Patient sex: F
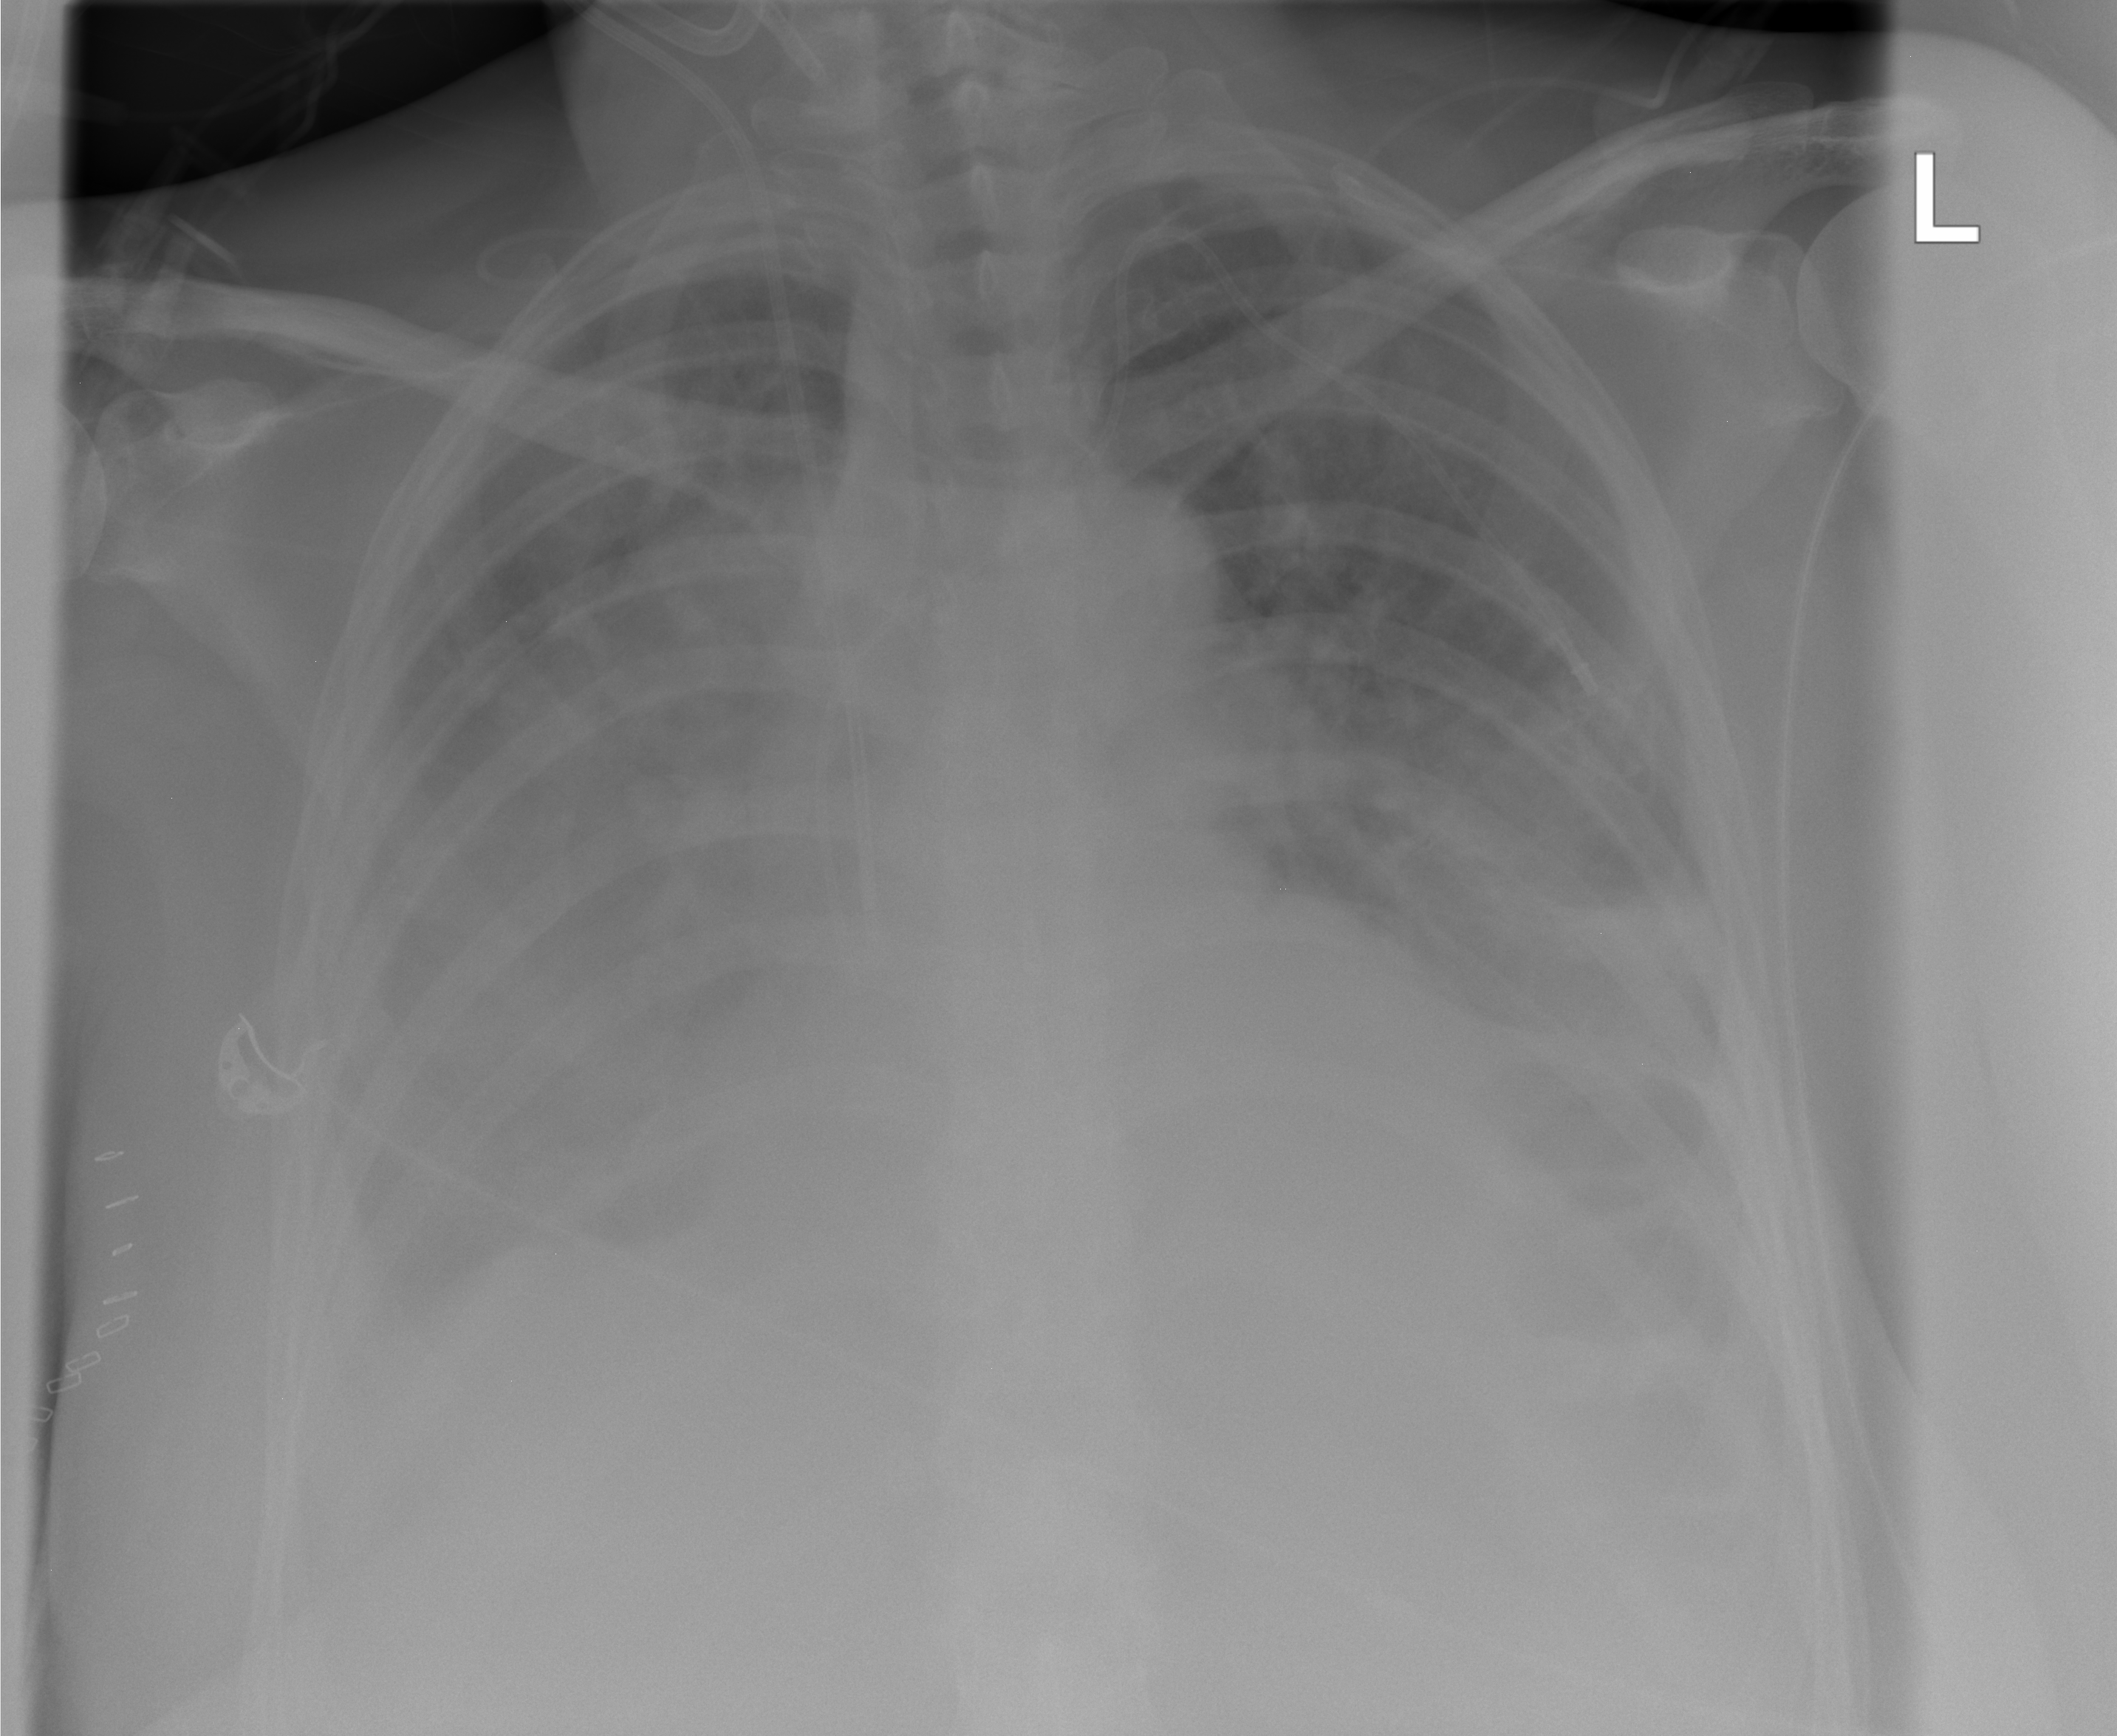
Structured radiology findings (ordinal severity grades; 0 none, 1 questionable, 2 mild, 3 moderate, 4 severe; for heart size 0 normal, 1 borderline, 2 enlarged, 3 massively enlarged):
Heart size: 2
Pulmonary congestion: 2
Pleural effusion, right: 3
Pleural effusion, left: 2
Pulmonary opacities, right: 1
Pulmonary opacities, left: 1
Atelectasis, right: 3
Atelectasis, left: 2